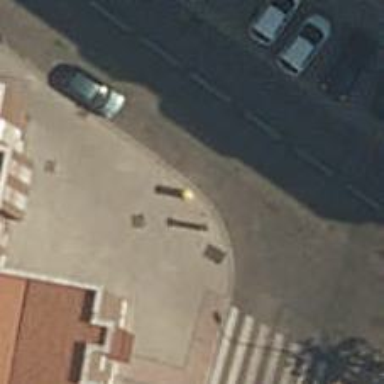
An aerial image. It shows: Pillar post box.